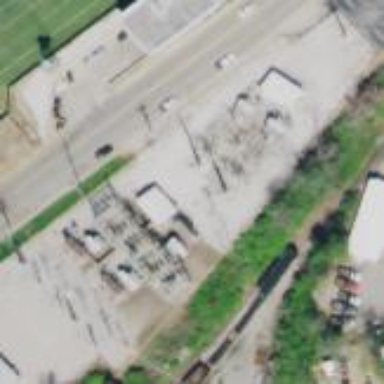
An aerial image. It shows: Distribution-level power substation.